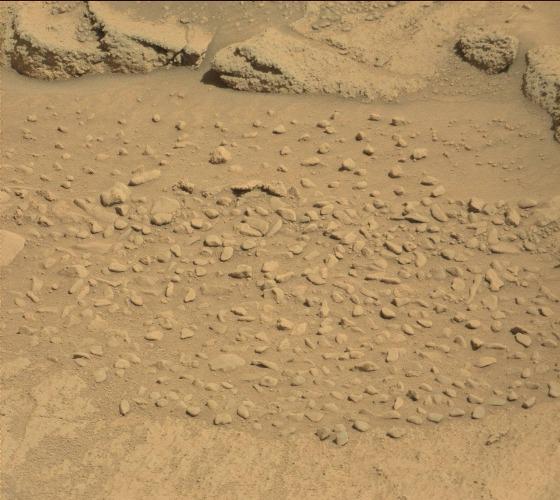
Terrain classes present: Bedrock, Gravel / Sand / Soil, Shadow